Question: I created a simple gridview, using Telerik RadControls, that is pulling data from a sql database that will act as a contact list. The three columns are Product, Focal and Email.
What I need is to use the hyperlink column to take the emails in the EMAIL column and display them as links create a new email and the also a hyperlink column to have all the names be links to an internal social media.
The email column is easy to figure out since nothing really needs to change but the name column is causing a problem. The social media column will be the same web address with different profile ID's at the end...so for example:
www.UsersSocialTest.com/453654 (but instead of the same id at the end each of the users has a custom ID for each user)
Here is an example of my gridview:

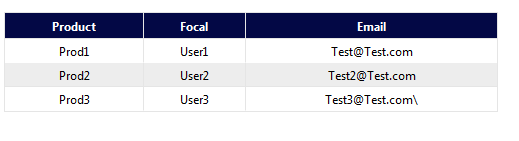
Answer: the best way is to have an extra column in your table in database for saving the address of that social media URL and after that in design mode from your grid view choose edit columns and add a new column with template field type and give it a HeaderText such as "Social Media Link"...
now choose edit template from your grid view and find your social media link in it...now from toolbox add a hyperlink to it and in it's editdatabind choose NavigateURL and set a data to it Like Eval("YOUR COLUMN NAME IN DATA BASE")